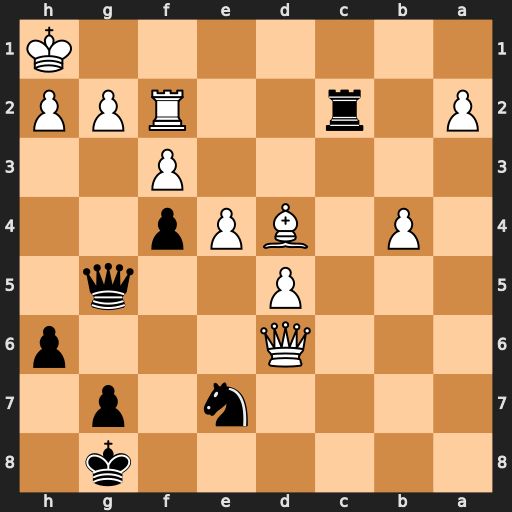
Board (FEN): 6k1/4n1p1/3Q3p/3P2q1/1P1BPp2/5P2/P1r2RPP/7K
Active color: b
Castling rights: -
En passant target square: -
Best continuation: Rc1+ Rf1 Rxf1+